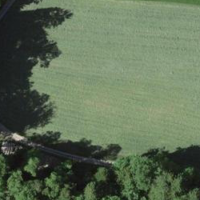
EUNIS habitat code: 52
Species observed at this site:
Sambucus racemosa